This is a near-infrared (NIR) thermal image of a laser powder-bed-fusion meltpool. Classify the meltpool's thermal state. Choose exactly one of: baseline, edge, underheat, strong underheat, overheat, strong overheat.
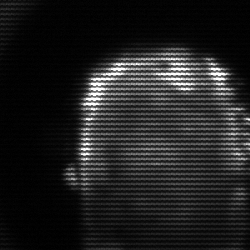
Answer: baseline